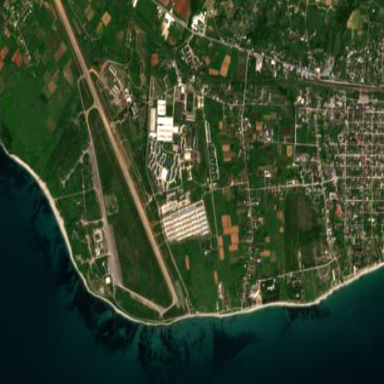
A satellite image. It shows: Military base.